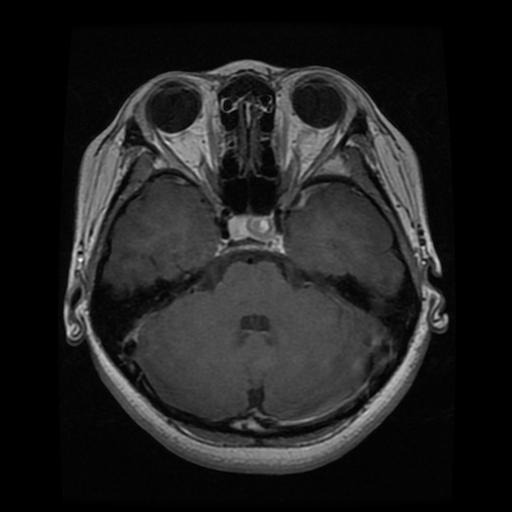
Label: pituitary